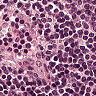
Metastatic tissue present: no